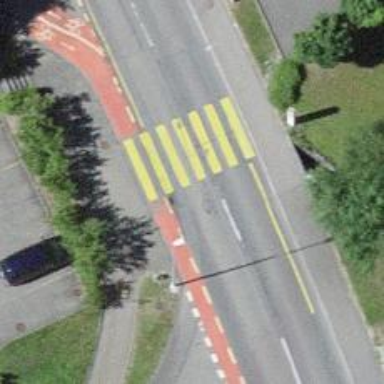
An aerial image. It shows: Secondary road with cycle track on the right side.